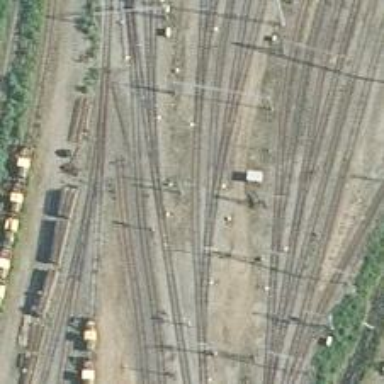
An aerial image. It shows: Railway yard with electrified contact lines.